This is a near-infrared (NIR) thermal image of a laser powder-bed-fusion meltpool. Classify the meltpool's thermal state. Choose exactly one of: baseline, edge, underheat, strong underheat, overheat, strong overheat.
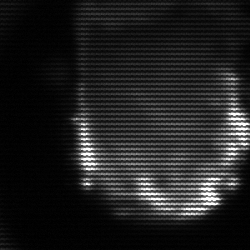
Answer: baseline